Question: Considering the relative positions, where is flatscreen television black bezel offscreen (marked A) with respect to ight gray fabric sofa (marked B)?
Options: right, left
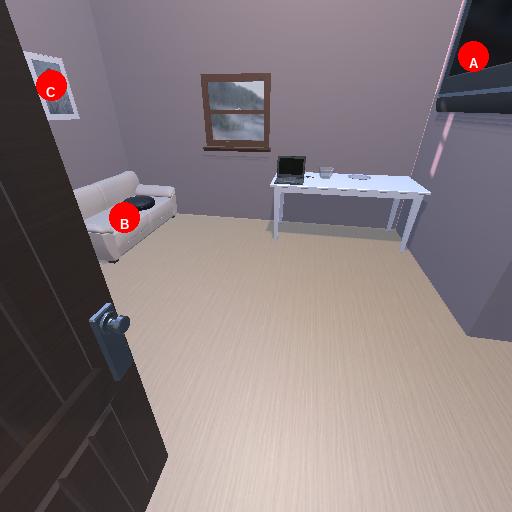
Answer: right